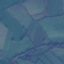
Land use / land cover: Pasture